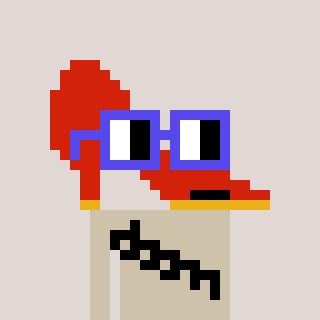
a pixel art character with square blue glasses, a highheel-shaped head and a bege-colored body on a warm background